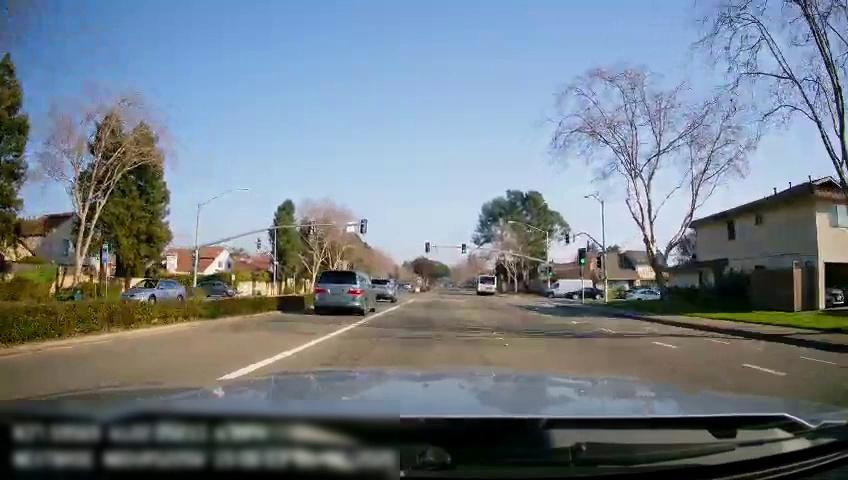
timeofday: Day
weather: Sunny
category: Drivable Space
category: Vehicles | Bus
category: Vehicles | SUV
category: Vehicles | SUV
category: Vehicles | Van
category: Vehicles | Car
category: Vehicles | Car
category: Vehicles | Car
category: Vehicles | SUV
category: Lanes | Current Lane
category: Lanes | Alternate Lane
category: Lanes | Current Lane
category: Traffic | Lights
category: Traffic | Lights
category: Traffic | Lights
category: Traffic | Lights
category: Traffic | Lights
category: Traffic | Lights